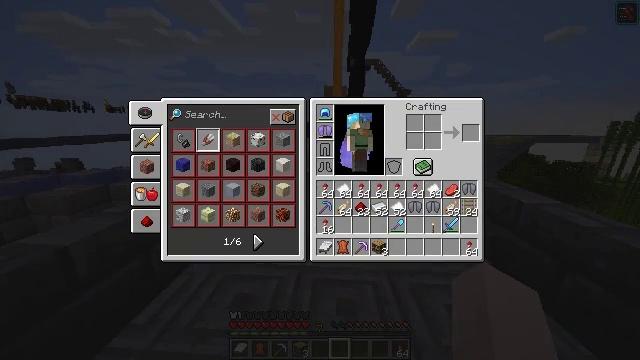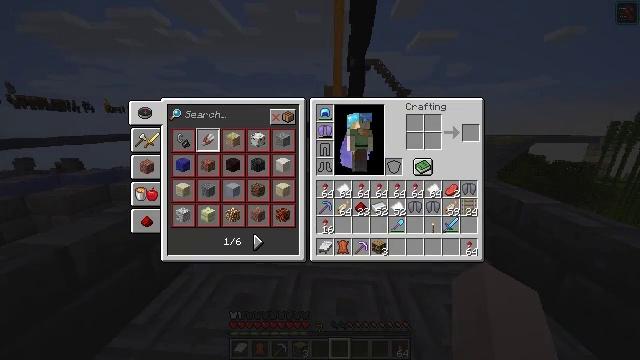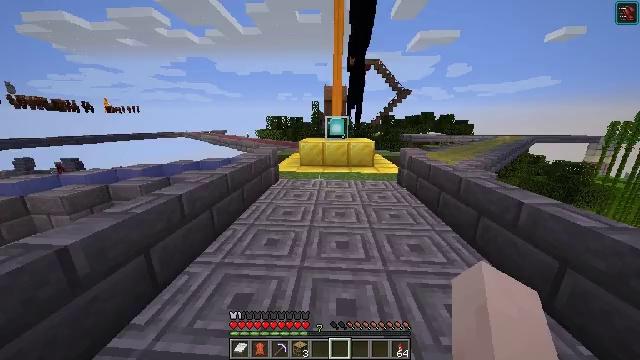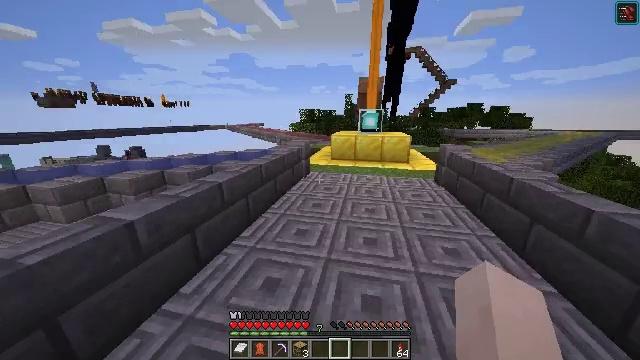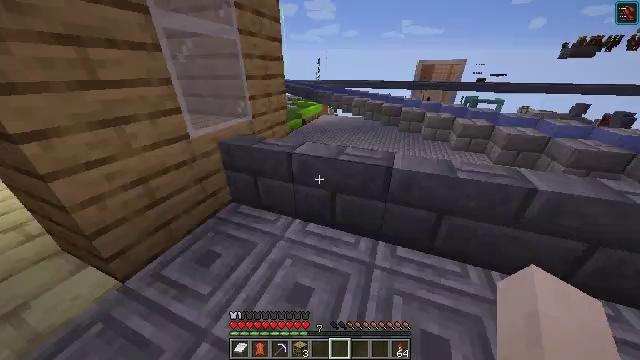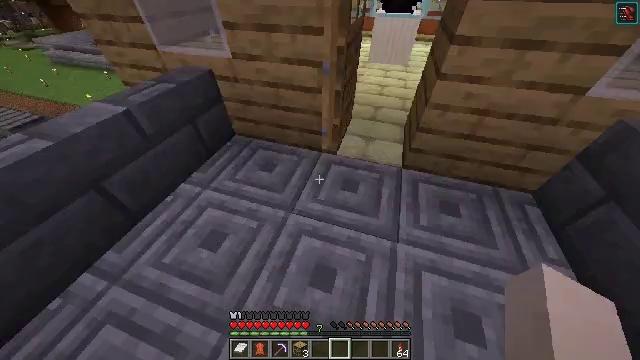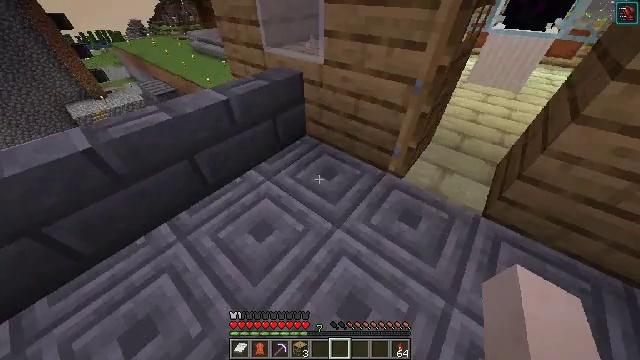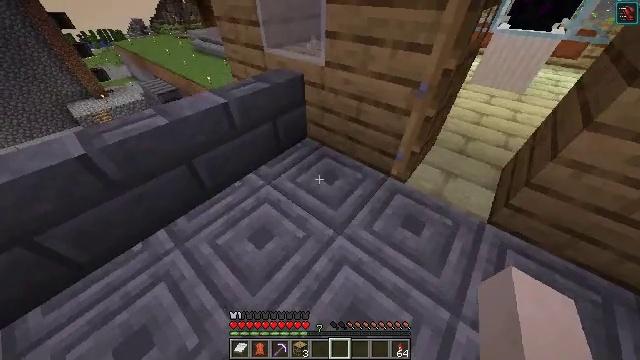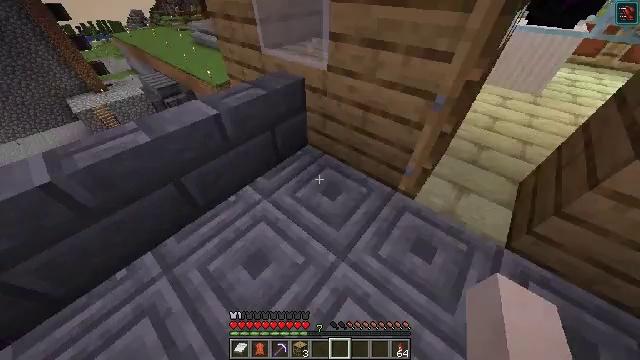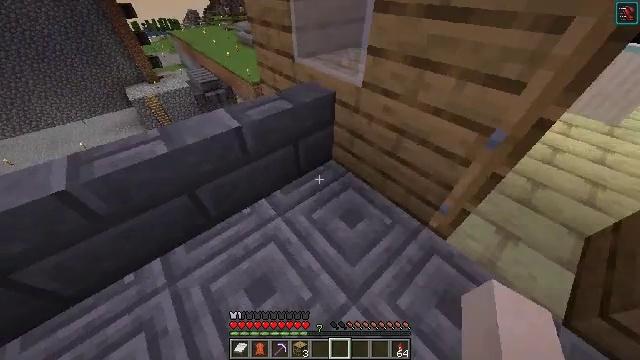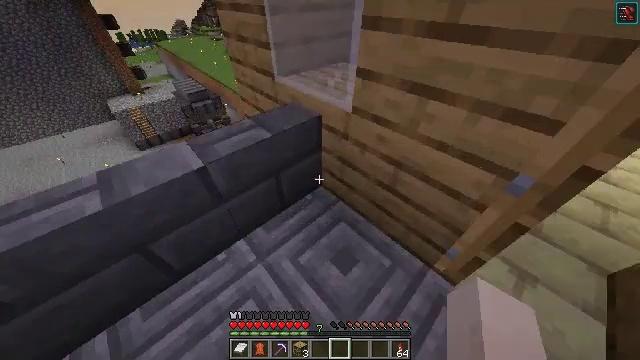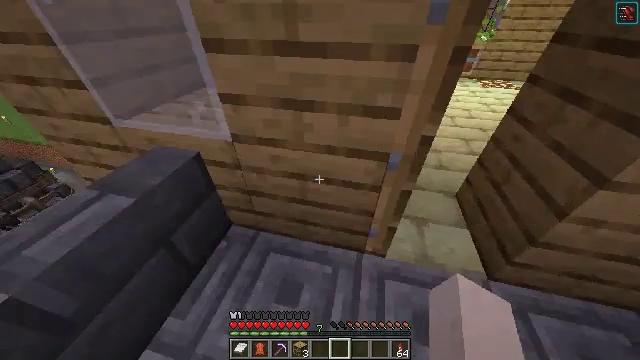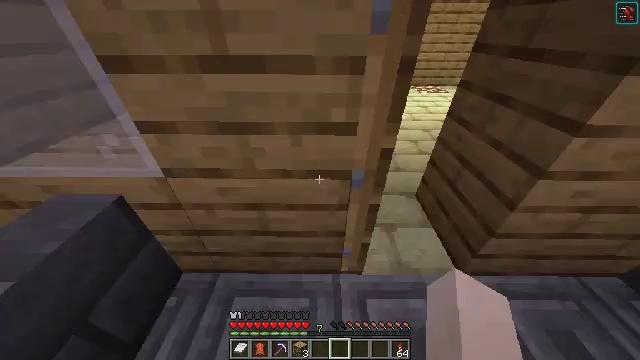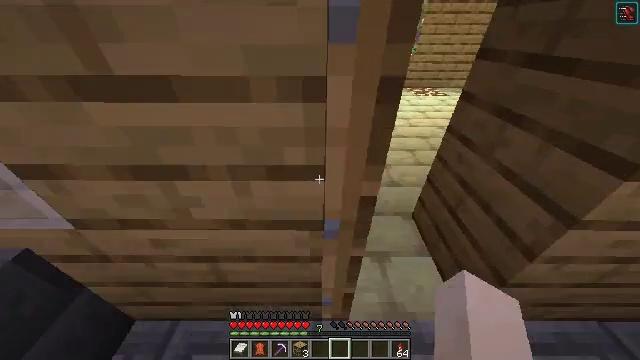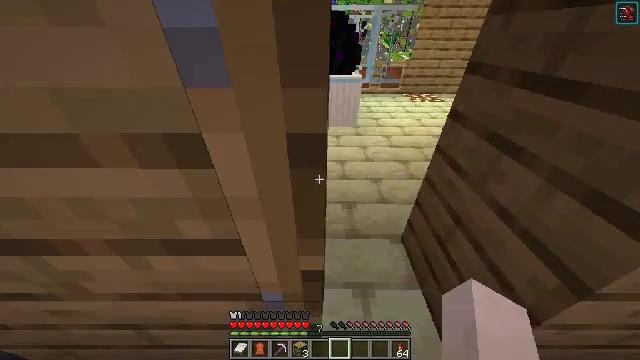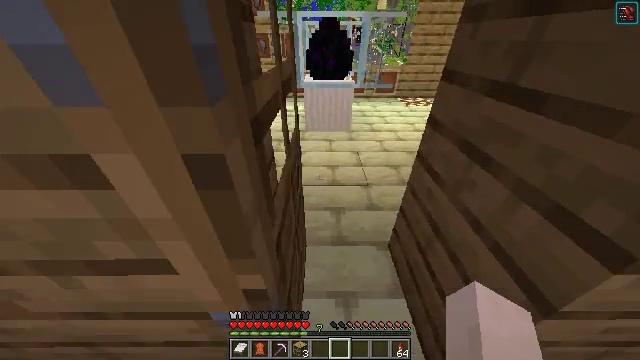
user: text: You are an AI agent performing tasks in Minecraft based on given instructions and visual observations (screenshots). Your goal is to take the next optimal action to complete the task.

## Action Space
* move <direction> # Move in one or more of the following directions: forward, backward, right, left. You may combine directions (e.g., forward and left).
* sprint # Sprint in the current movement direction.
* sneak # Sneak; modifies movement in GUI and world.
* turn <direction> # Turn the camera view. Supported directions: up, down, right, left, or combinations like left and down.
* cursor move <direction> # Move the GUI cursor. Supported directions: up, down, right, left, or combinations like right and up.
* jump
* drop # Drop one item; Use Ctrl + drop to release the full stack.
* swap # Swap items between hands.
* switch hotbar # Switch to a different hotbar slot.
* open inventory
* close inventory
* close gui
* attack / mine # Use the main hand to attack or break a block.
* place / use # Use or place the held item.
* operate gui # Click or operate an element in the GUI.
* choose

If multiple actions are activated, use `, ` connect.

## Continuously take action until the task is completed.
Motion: motion action
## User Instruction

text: Create a compass using the crafting table.
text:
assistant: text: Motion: no_op
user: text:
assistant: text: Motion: close inventory
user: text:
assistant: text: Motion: turn left and down, close inventory
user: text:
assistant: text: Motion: turn left and down, close inventory
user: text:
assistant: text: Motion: turn left and down
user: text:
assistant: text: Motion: move forward, turn left and up
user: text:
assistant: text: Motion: move forward
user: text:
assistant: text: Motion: move forward, turn down
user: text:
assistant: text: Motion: move forward, turn left
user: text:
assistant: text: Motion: move forward, turn right and up
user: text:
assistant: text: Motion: move forward and move right, turn right and up
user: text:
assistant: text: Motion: move forward and move right, turn right and up
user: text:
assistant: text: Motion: move forward and move right
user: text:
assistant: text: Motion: move forward and move right
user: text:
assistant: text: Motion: move forward and move right, turn up
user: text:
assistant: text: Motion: move forward and move right, turn left
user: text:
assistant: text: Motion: move forward, turn left and up
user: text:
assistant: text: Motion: move forward
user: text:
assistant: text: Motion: move forward
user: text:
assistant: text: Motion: move forward, turn right and down
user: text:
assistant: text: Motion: move forward
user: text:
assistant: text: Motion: move forward and move right, turn left and up
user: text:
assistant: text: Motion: move forward and move right, turn left
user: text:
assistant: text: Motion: move forward and move right, turn left
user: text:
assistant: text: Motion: turn left
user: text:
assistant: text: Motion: turn left
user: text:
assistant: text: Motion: move forward and move right
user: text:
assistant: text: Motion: move forward and move right
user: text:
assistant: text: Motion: move forward and move right
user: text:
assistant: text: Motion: no_op